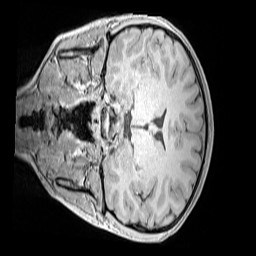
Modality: MP2RAGE
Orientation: coronal
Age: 12
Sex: female
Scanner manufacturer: siemens
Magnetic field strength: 3 T
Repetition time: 4 s
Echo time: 0.00299 s